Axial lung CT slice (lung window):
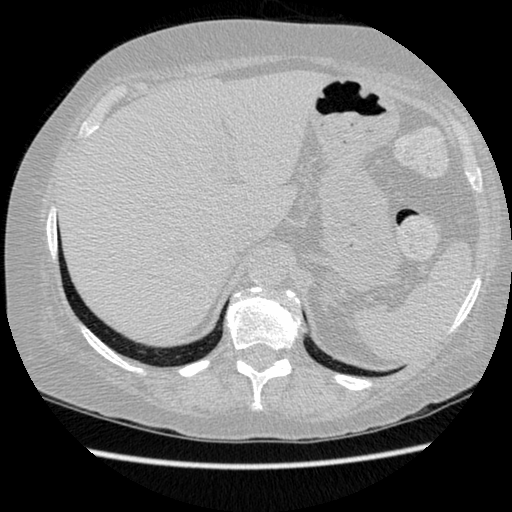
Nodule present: no